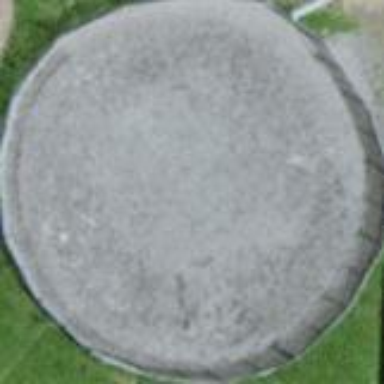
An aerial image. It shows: Storage tank with man-made structure.